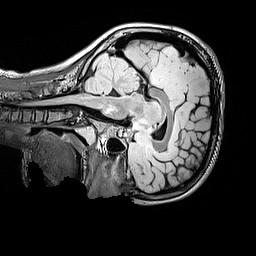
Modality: FLAIR
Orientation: sagittal
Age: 9
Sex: male
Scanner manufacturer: siemens
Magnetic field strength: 3 T
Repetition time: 5 s
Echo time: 0.388 s